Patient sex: F
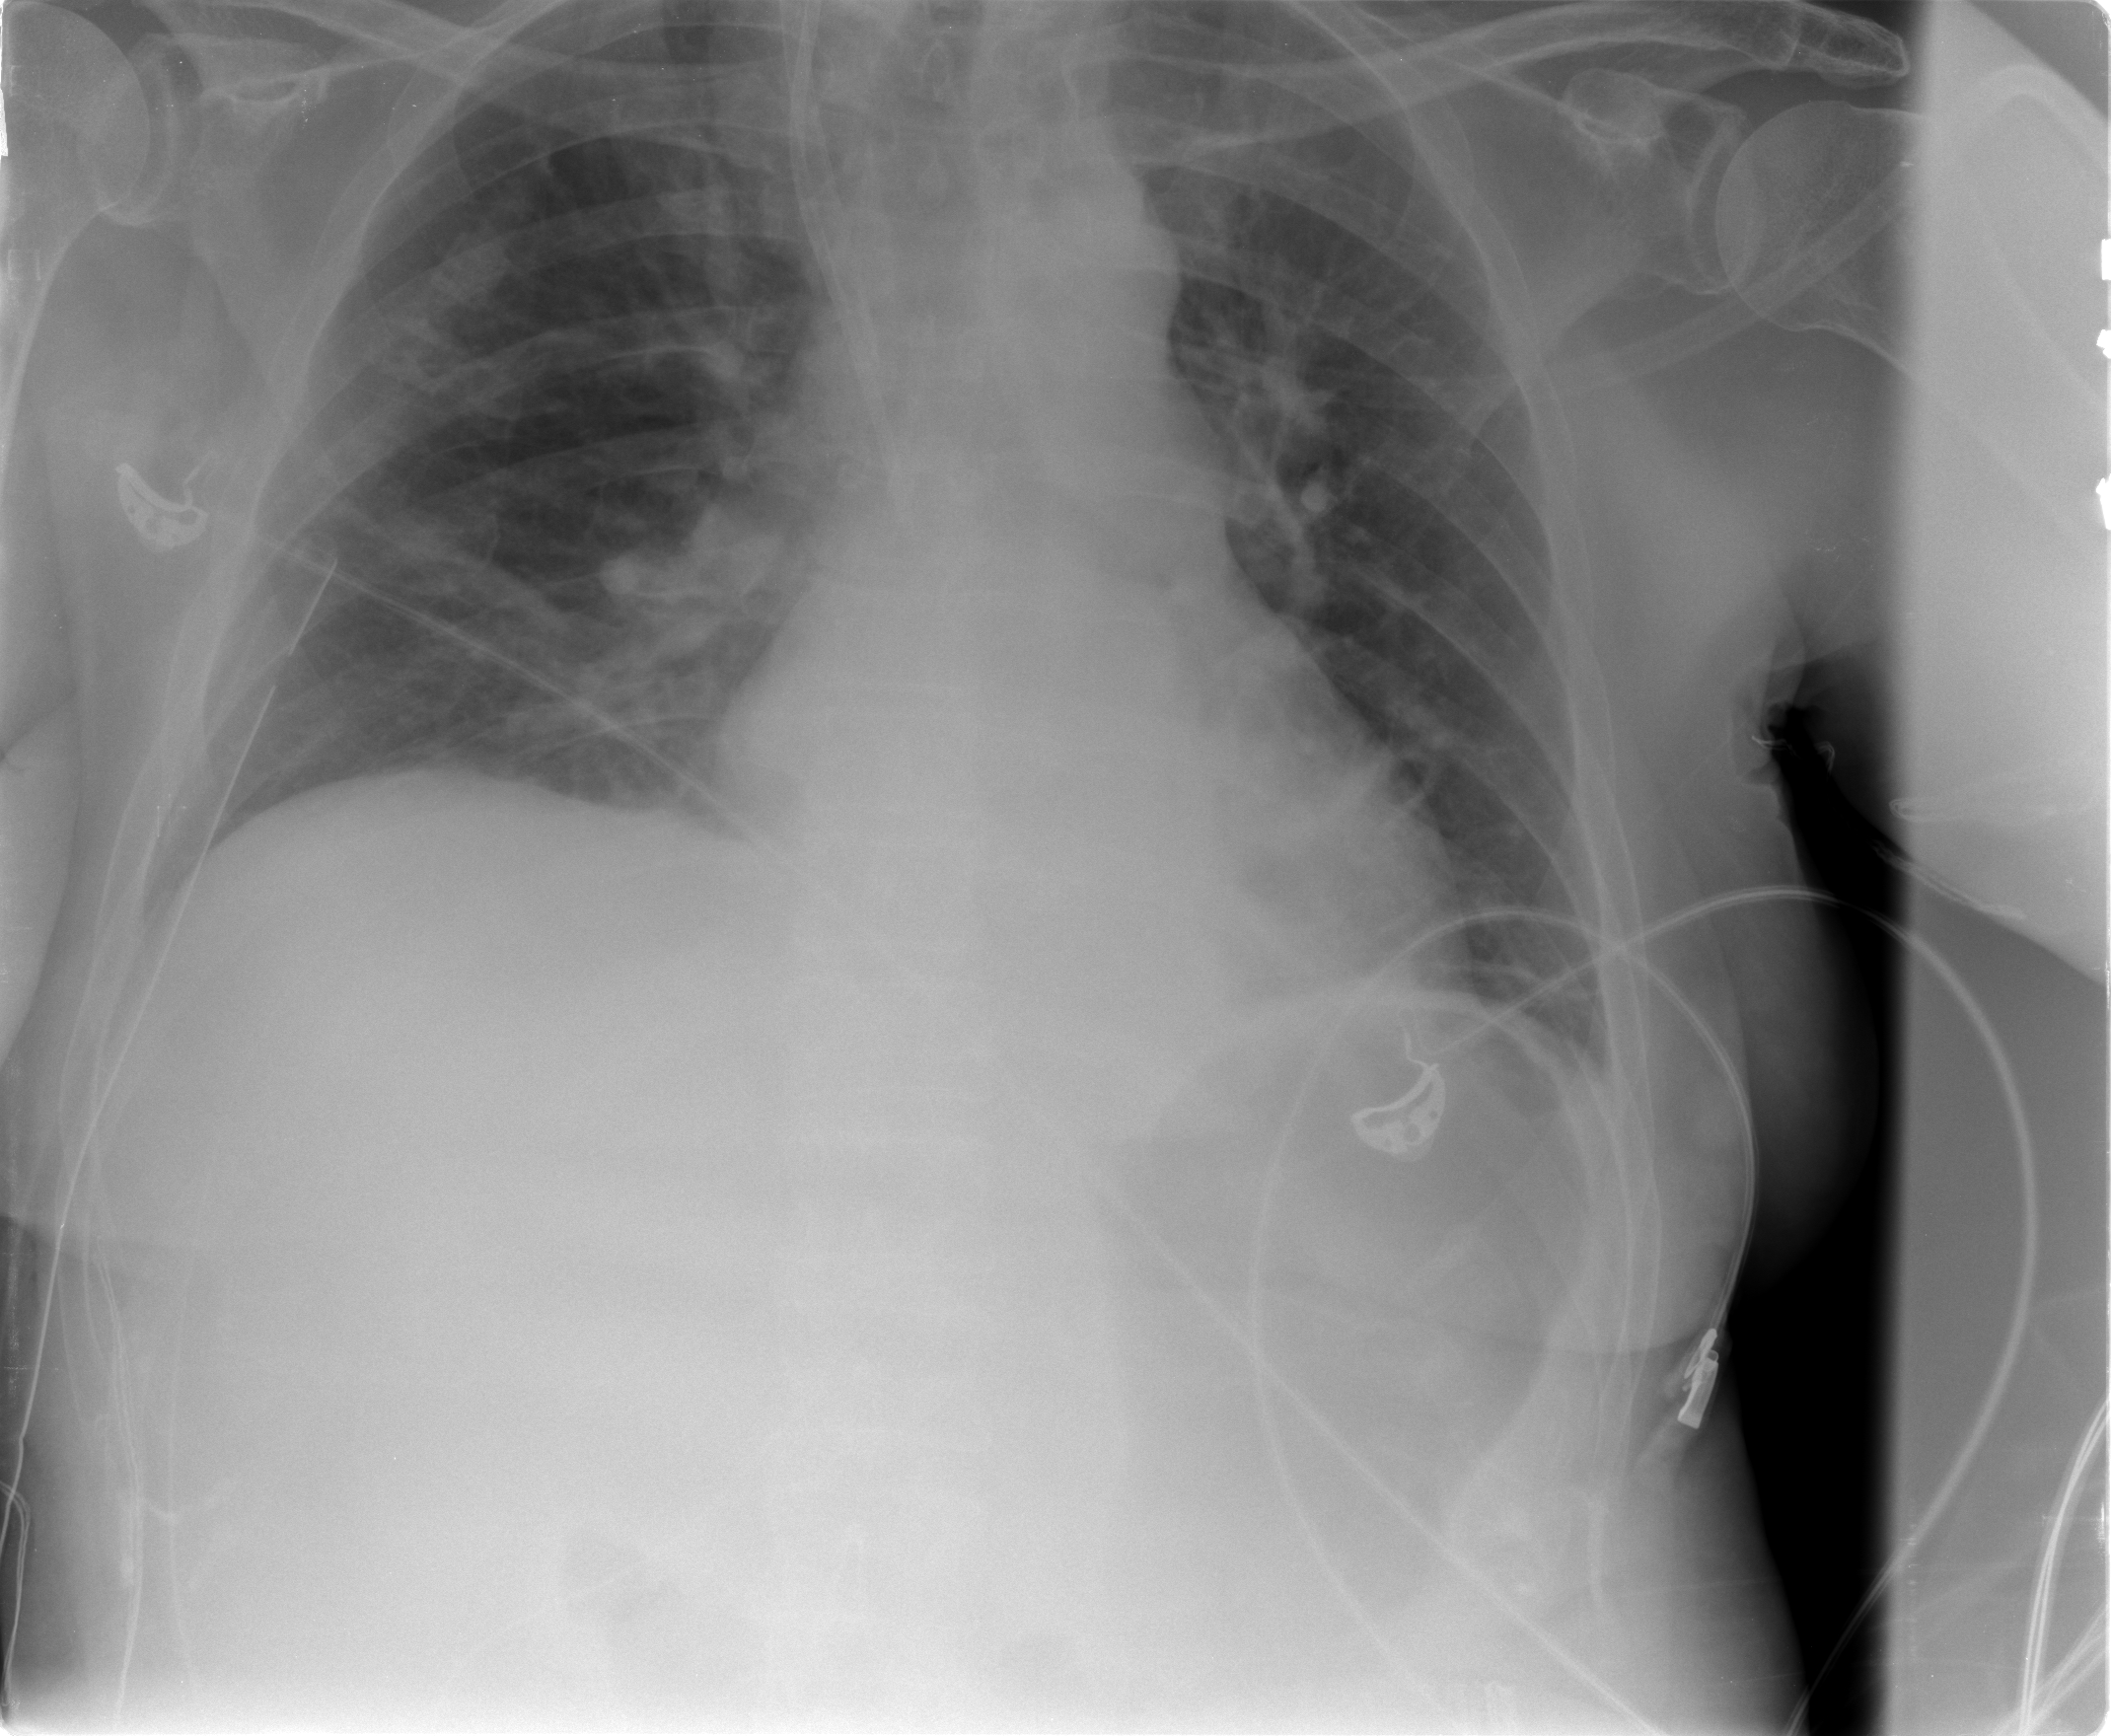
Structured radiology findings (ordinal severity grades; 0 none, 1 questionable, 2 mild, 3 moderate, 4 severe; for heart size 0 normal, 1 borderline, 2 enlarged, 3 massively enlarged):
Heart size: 0
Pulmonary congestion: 0
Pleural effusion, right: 0
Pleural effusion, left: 0
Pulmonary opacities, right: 0
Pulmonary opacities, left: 0
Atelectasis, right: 2
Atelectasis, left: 2